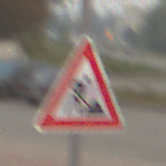
Verkehrszeichen: Arbeitsstelle
Umgebung: Outdoor, Suburban
Tageszeit: MorningAfternoon
Wetter: Overcast
Licht: Natural
Jahreszeit: NotSpecified
Kontrast: LowContrast